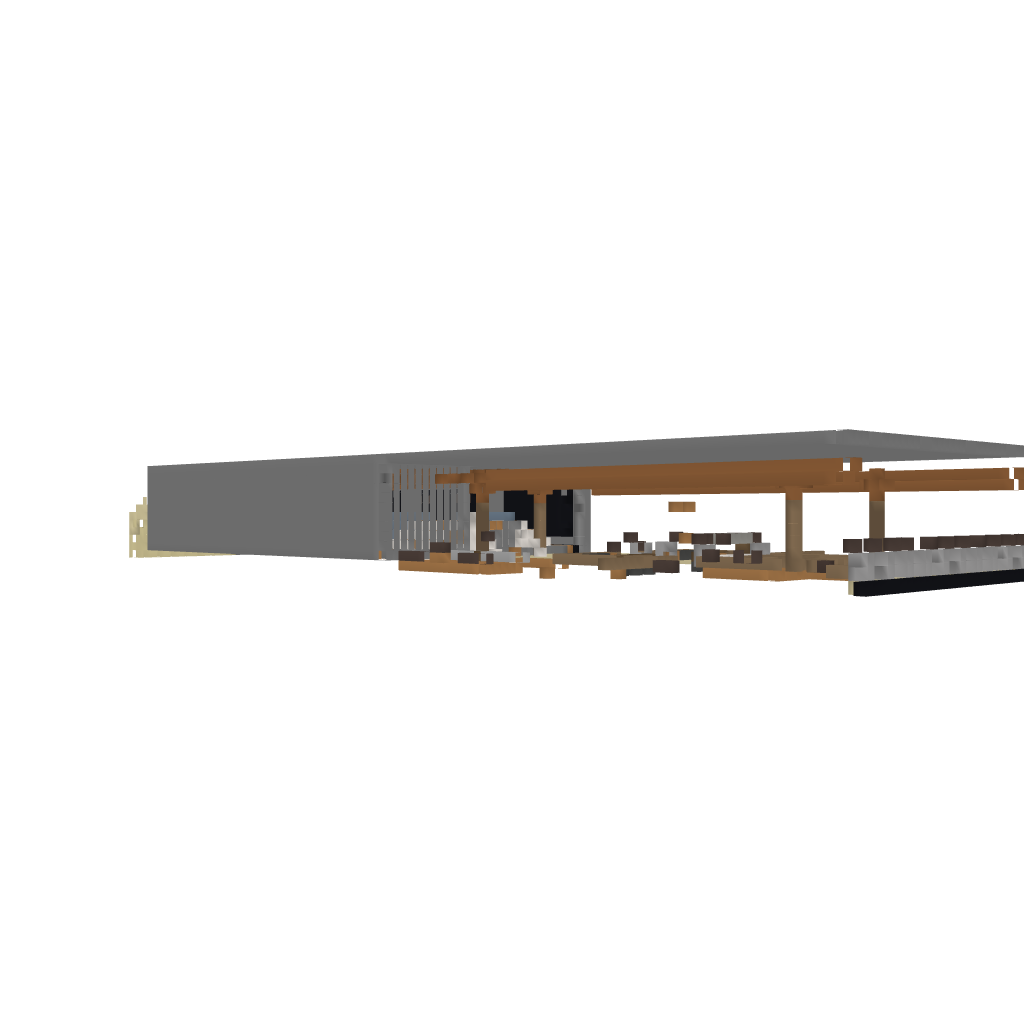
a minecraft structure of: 6 Room Cinema